Question: Yes. I tried both, that using "XGetWindowAttributes()" and "XGetGeometry()", but it gives only x,y value at always 0,0.
But when I moved my window to middle of the entire screen, in that case my returning value should be 800, 450 around those values if my screen resolution is 1600, 900. However it always return 0,0.
Following is the code I tested and below that I attached a photo where drawn red dot explains the point in 2D screen coordinate I want to get.
'''
int* getWindowPos(Display *dpy, Window *curWin) {
int winPos[2];
unsigned int width, height, bwidth, depth;
Window root;
root = XRootWindow(GLWin.dpy, 0);
// Window myWin;
// myWin = XRootWindow(dpy, 0);
//XWindowAttributes xwa;
//XGetWindowAttributes(dpy, *curWin, &xwa);
XGetGeometry(dpy, *curWin, &root, &winPos[0], &winPos[1], &width, &height, &bwidth, &depth );
// printf("%d %d
", xwa.x, xwa.y);
return winPos;
}
'''

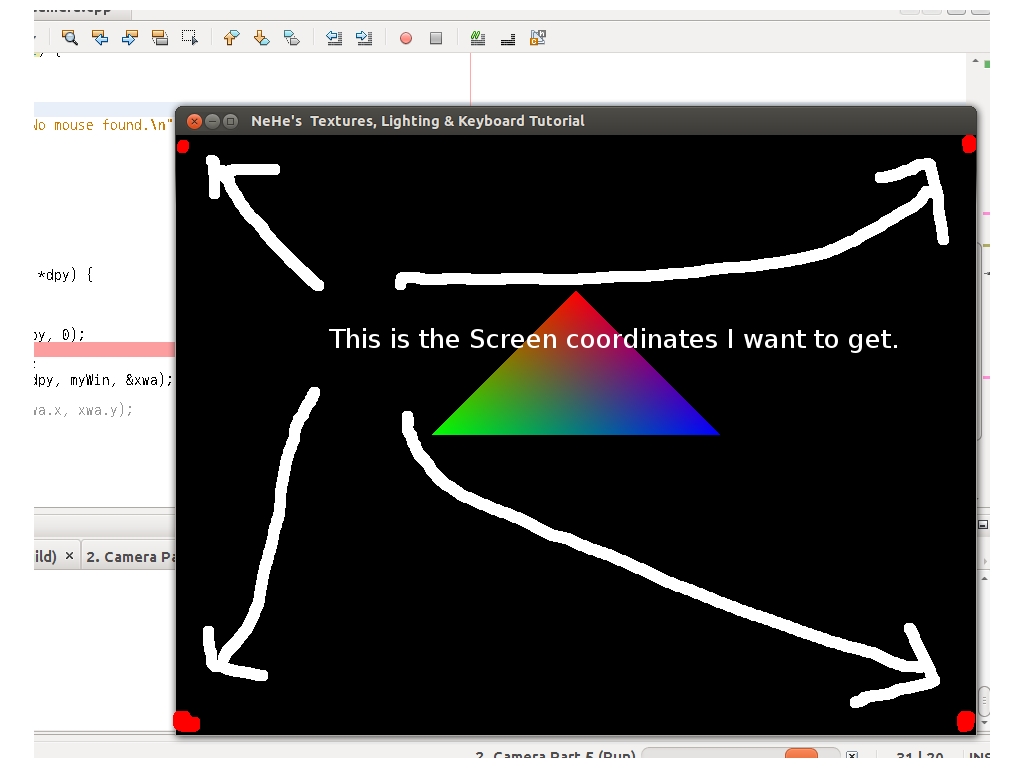
Answer: Try
'''
Window child;
XTranslateCoordinates(dpy, *curWin, root, 0, 0, &winPos[0], &winPos[1], &child);
'''
This should give you the top left corner. Repeat with (0, height-1), (width-1, 0) and (width-1, height-1) for the other corners.